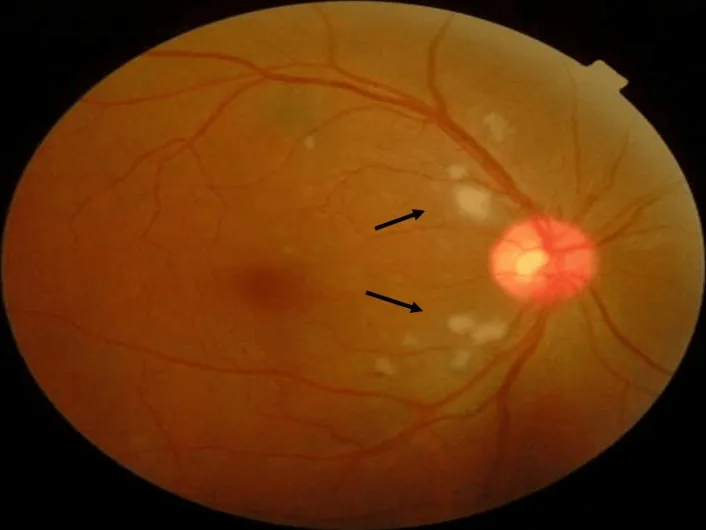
The patient's right eye fundus at initial presentation. Right eye fundus showing few cotton wool spots and 'flecken' (black arrow) at the posterior pole.
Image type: ophthalmic_imaging (fundus_photograph)